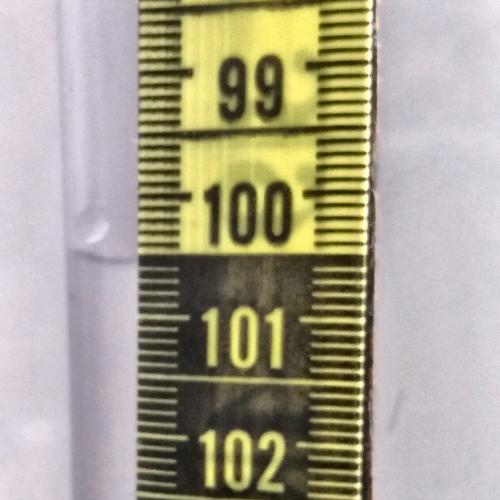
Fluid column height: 100.5 cm